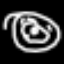
Label: donut